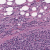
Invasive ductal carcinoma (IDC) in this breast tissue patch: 1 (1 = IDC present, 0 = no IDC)